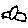
Label: bird